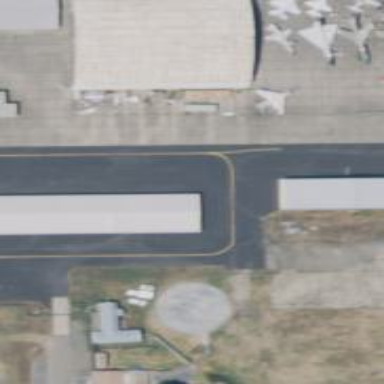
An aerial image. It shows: View of taxiway at the airport.